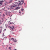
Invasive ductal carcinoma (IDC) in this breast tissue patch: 0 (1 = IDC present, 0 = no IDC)